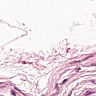
Metastatic tissue present: no